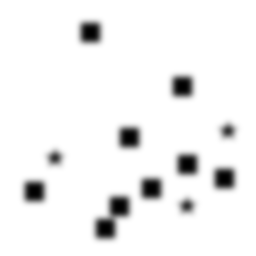
Squares: 9
Triangles: 0
Stars: 3
Total shapes: 12